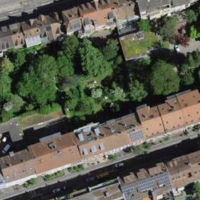
EUNIS habitat code: 54
Species observed at this site:
Cepaea nemoralis
Trichodes alvearius
Helix pomatia
Marpissa muscosa
Heliophanus cupreus
Helophilus trivittatus
Apis mellifera
Sylvia atricapilla
Centranthus ruber
Anthidium manicatum
Zygiella x-notata
Erithacus rubecula
Polygonia c-album
Porcellio scaber
Baccha elongata
Auplopus carbonarius
Nicandra physalodes
Lysimachia punctata
Cyanistes caeruleus
Carrhotus xanthogramma
Chloris chloris
Liocoris tripustulatus
Digitalis purpurea
Passer domesticus
Anthophora plumipes
Bombus terrestris
Andrena bicolor
Silene dioica
Sargus bipunctatus
Eristalis tenax
Bombus hypnorum
Oxycarenus lavaterae
Linaria purpurea
Lysimachia nummularia
Aquilegia vulgaris
Knautia arvensis
Sphaerophoria scripta
Milvus migrans
Milvus milvus
Oryctes nasicornis
Daucus carota
Sciurus vulgaris
Allium ursinum
Eupeodes corollae
Merodon equestris
Convallaria majalis
Dasytes plumbeus
Xylocopa violacea
Phylloscopus collybita
Pararge aegeria
Chelidonium majus
Cardamine pratensis
Crocus tommasinianus
Crocus vernus
Halictus scabiosae
Osmia cornuta
Misumena vatia
Dolycoris baccarum
Accipiter nisus
Gonocerus acuteangulatus
Volucella zonaria
Gonepteryx rhamni
Streptopelia decaocto
Osmia bicornis
Leucanthemum vulgare
Anthrenus verbasci
Tachina fera
Carduelis carduelis
Anthocharis cardamines
Tettigonia viridissima
Pyrausta aurata
Cidnopus pilosus
Lilioceris lilii
Veronica persica
Melanargia galathea
Syritta pipiens
Hypericum perforatum
Polyommatus icarus
Papaver somniferum
Ciconia ciconia
Lygus pratensis
Corvus corone
Orchesella cincta
Eurydema oleracea
Trachyzelotes pedestris
Polistes dominula
Celastrina argiolus
Cosmos bipinnatus
Astrantia major
Lepisma saccharinum
Vespa crabro
Vanessa atalanta
Phoenicurus ochruros
Euplagia quadripunctaria
Sceliphron caementarium
Synema globosum
Echium vulgare
Zoropsis spinimana
Scytodes thoracica
Oxyopes lineatus
Sturnus vulgaris
Troglodytes troglodytes
Dipsacus fullonum
Primula veris
Deraeocoris ruber
Tanacetum parthenium
Turdus merula
Serinus canaria
Geum rivale
Pisaura mirabilis
Turdus pilaris
Eratigena atrica
Adalia decempunctata
Myrmarachne formicaria
Geranium pyrenaicum
Bombus lapidarius
Acronicta rumicis
Bombus pratorum
Dendrocopos major
Myathropa florea
Hemerocallis fulva
Closterotomus biclavatus
Cerceris rybyensis
Buteo buteo
Xanthogaleruca luteola
Ctenolepisma longicaudatum
Drosophila suzukii
Vespula germanica
Geranium robertianum
Ficaria verna
Scopula immutata
Pica pica
Garrulus glandarius
Columba livia
Vespula vulgaris
Aglais urticae
Galanthus nivalis
Primula vulgaris
Ipomoea purpurea
Episyrphus balteatus
Rainieria calceata
Mermitelocerus schmidtii
Macroglossum stellatarum
Accipiter gentilis
Mangora acalypha
Fringilla coelebs
Columba palumbus
Stenomax aeneus
Centaurea scabiosa
Parus major
Pieris rapae
Echinops sphaerocephalus